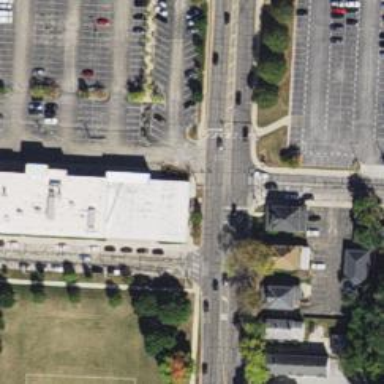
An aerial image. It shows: Secondary road with separate asphalt sidewalks.